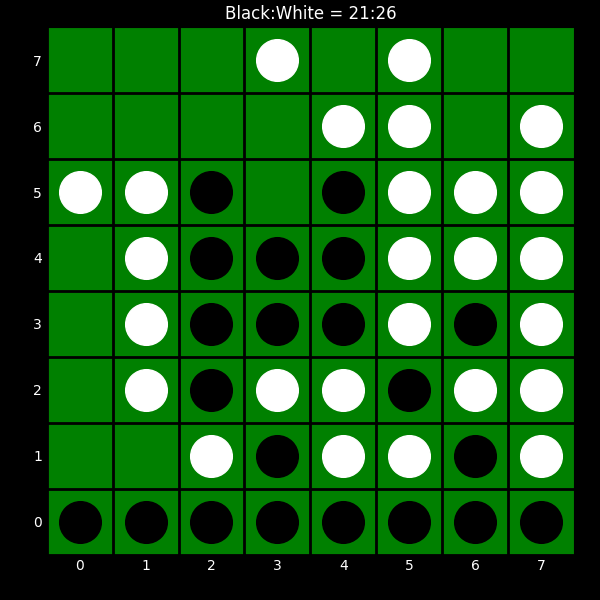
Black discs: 21
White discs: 26